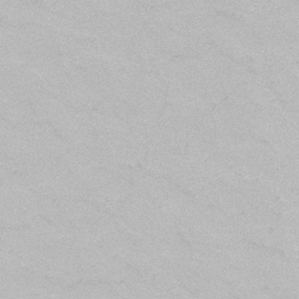
Label: frost